Question: I'm having an issue in the end of the file as showing in the image below
the error showing in the end of the page where it's says '</HTML>'. I tried to edit the file without any success so i will need someone to give me so hints where's my problem in the code.
Please help me to understand where's my problem.
Thank you for your help.

'''
<?php
/*
* Copyright 2011 Google Inc.
*
* Licensed under the Apache License, Version 2.0 (the "License");
* you may not use this file except in compliance with the License.
* You may obtain a copy of the License at
*
* http://www.apache.org/licenses/LICENSE-2.0
*
* Unless required by applicable law or agreed to in writing, software
* distributed under the License is distributed on an "AS IS" BASIS,
* WITHOUT WARRANTIES OR CONDITIONS OF ANY KIND, either express or implied.
* See the License for the specific language governing permissions and
* limitations under the License.
*/
session_start();
require_once '../../src/apiClient.php';
require_once '../../src/contrib/apiPagespeedonlineService.php';
$client = new apiClient();
$client->setApplicationName("PageSpeedOnline_Example_App");
$service = new apiPagespeedonlineService($client);
if (isset($_GET['url'])) {
$result = $service->pagespeedapi->runpagespeed($_GET['url']);
}
?>
<!doctype html>
<html>
<head><link rel='stylesheet' href='style.css' /></head>
<body>
<header><h1>Google Page Speed Sample App</h1></header>
<div class="box">
<div id="search">
<form id="url" method="GET" action="index.php">
<input name="url" class="url" type="text">
<input type="submit" value="Analyze Performance">
</form>
</div>
<?php if (isset($result)): ?>
<div class="result">
<h3>Summary</h3>
<?php print $result['title']; ?> got a PageSpeed Score of <b><?php print $result['score']; ?></b> (out of 100).
<div>Title: <?php print $result['title']; ?></div>
<div>Score: <?php print $result['score']; ?></div>
<div>Number of Resources: <?php print $result['pageStats']['numberResources']; ?></div>
<div>Number of Hosts: <?php print $result['pageStats']['numberHosts']; ?></div>
<div>Total Request Bytes: <?php print $result['pageStats']['totalRequestBytes']; ?></div>
<div>Number of Static Resources: <?php print $result['pageStats']['numberStaticResources']; ?></div>
<pre><?php var_dump($result); ?></pre>
</div>
</div>
</body>
</html>
'''
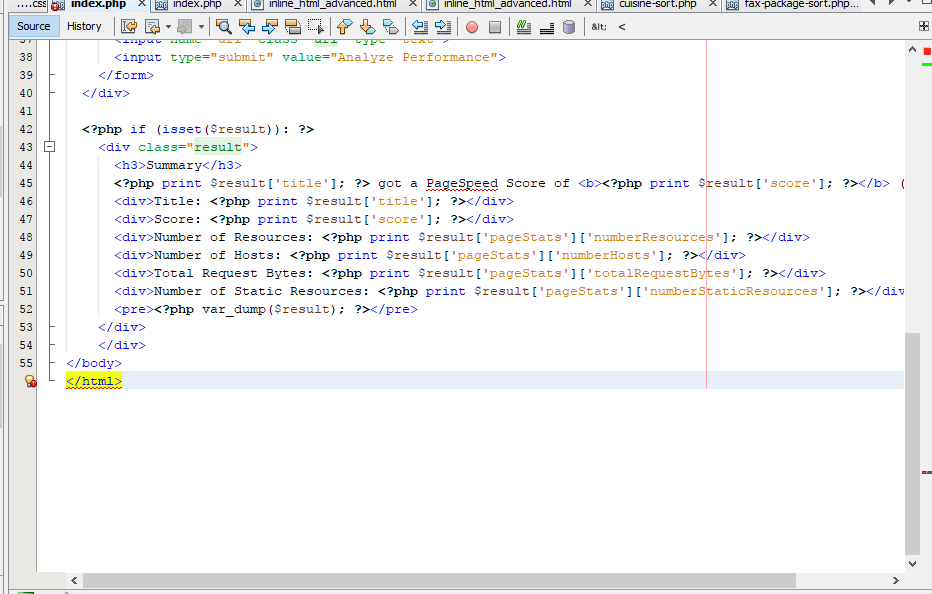
Answer: Missing '<?php endif; ?>' for
'''
<?php if (isset($result)): ?>
'''
It should probably be after first '</div>', which is:
'''
</div>
<?php endif; ?>
</div>
'''